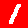
Digit: 1